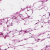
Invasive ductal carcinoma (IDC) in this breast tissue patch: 0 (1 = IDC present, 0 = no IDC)